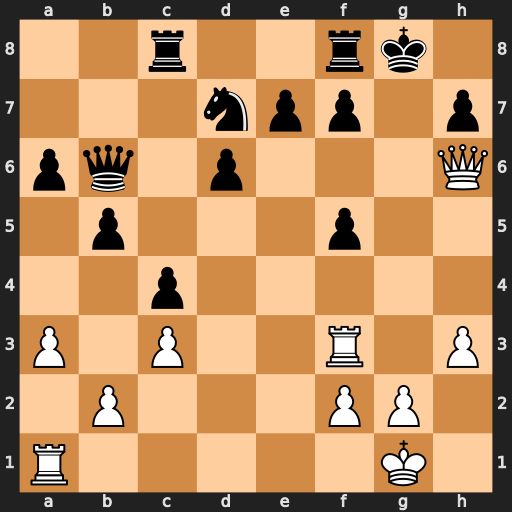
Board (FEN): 2r2rk1/3npp1p/pq1p3Q/1p3p2/2p5/P1P2R1P/1P3PP1/R5K1
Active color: w
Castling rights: -
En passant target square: -
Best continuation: Rg3+ Kh8 Qg7#